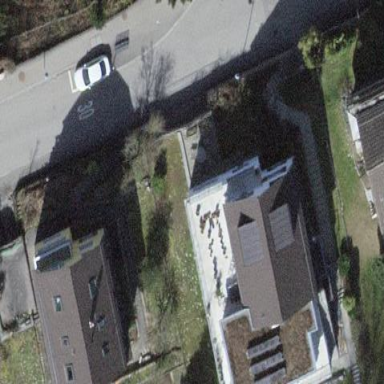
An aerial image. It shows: Detached residential building with gambrel-shaped roof.